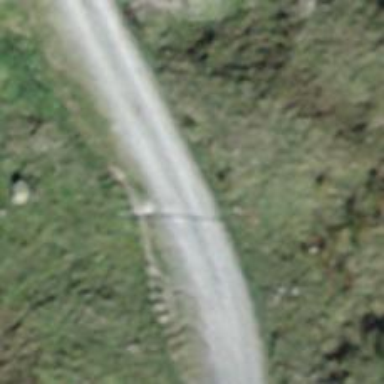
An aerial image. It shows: Gravel track of grade 2 with excellent trail visibility.